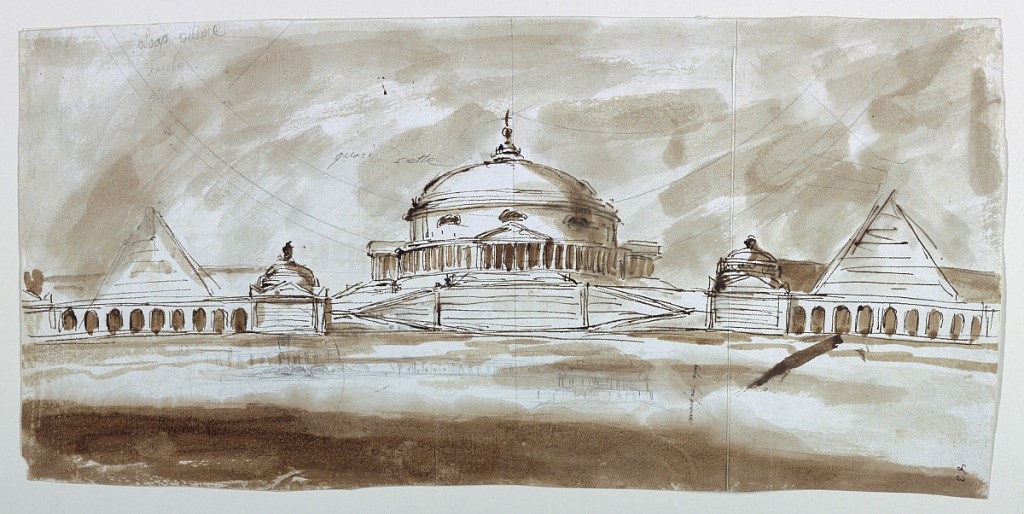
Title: Mausoleum
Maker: Giuseppe Barberi, Italian, 1746–1809
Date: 1795
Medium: Pen and brown ink, brush and brown wash, graphite on off-white laid paper
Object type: Drawing
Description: Most of the elevation is shown; the design is a variation of that in -1132, bottom. The lower part of the chapel is surrounded by a colonnade with four porticoes; the design is drawn over parts of a mathematical figure and of a tough crayon sketch of an elevation.